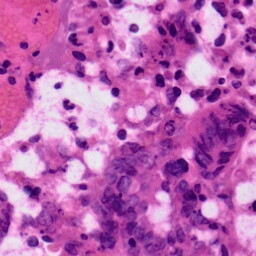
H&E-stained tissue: Colon